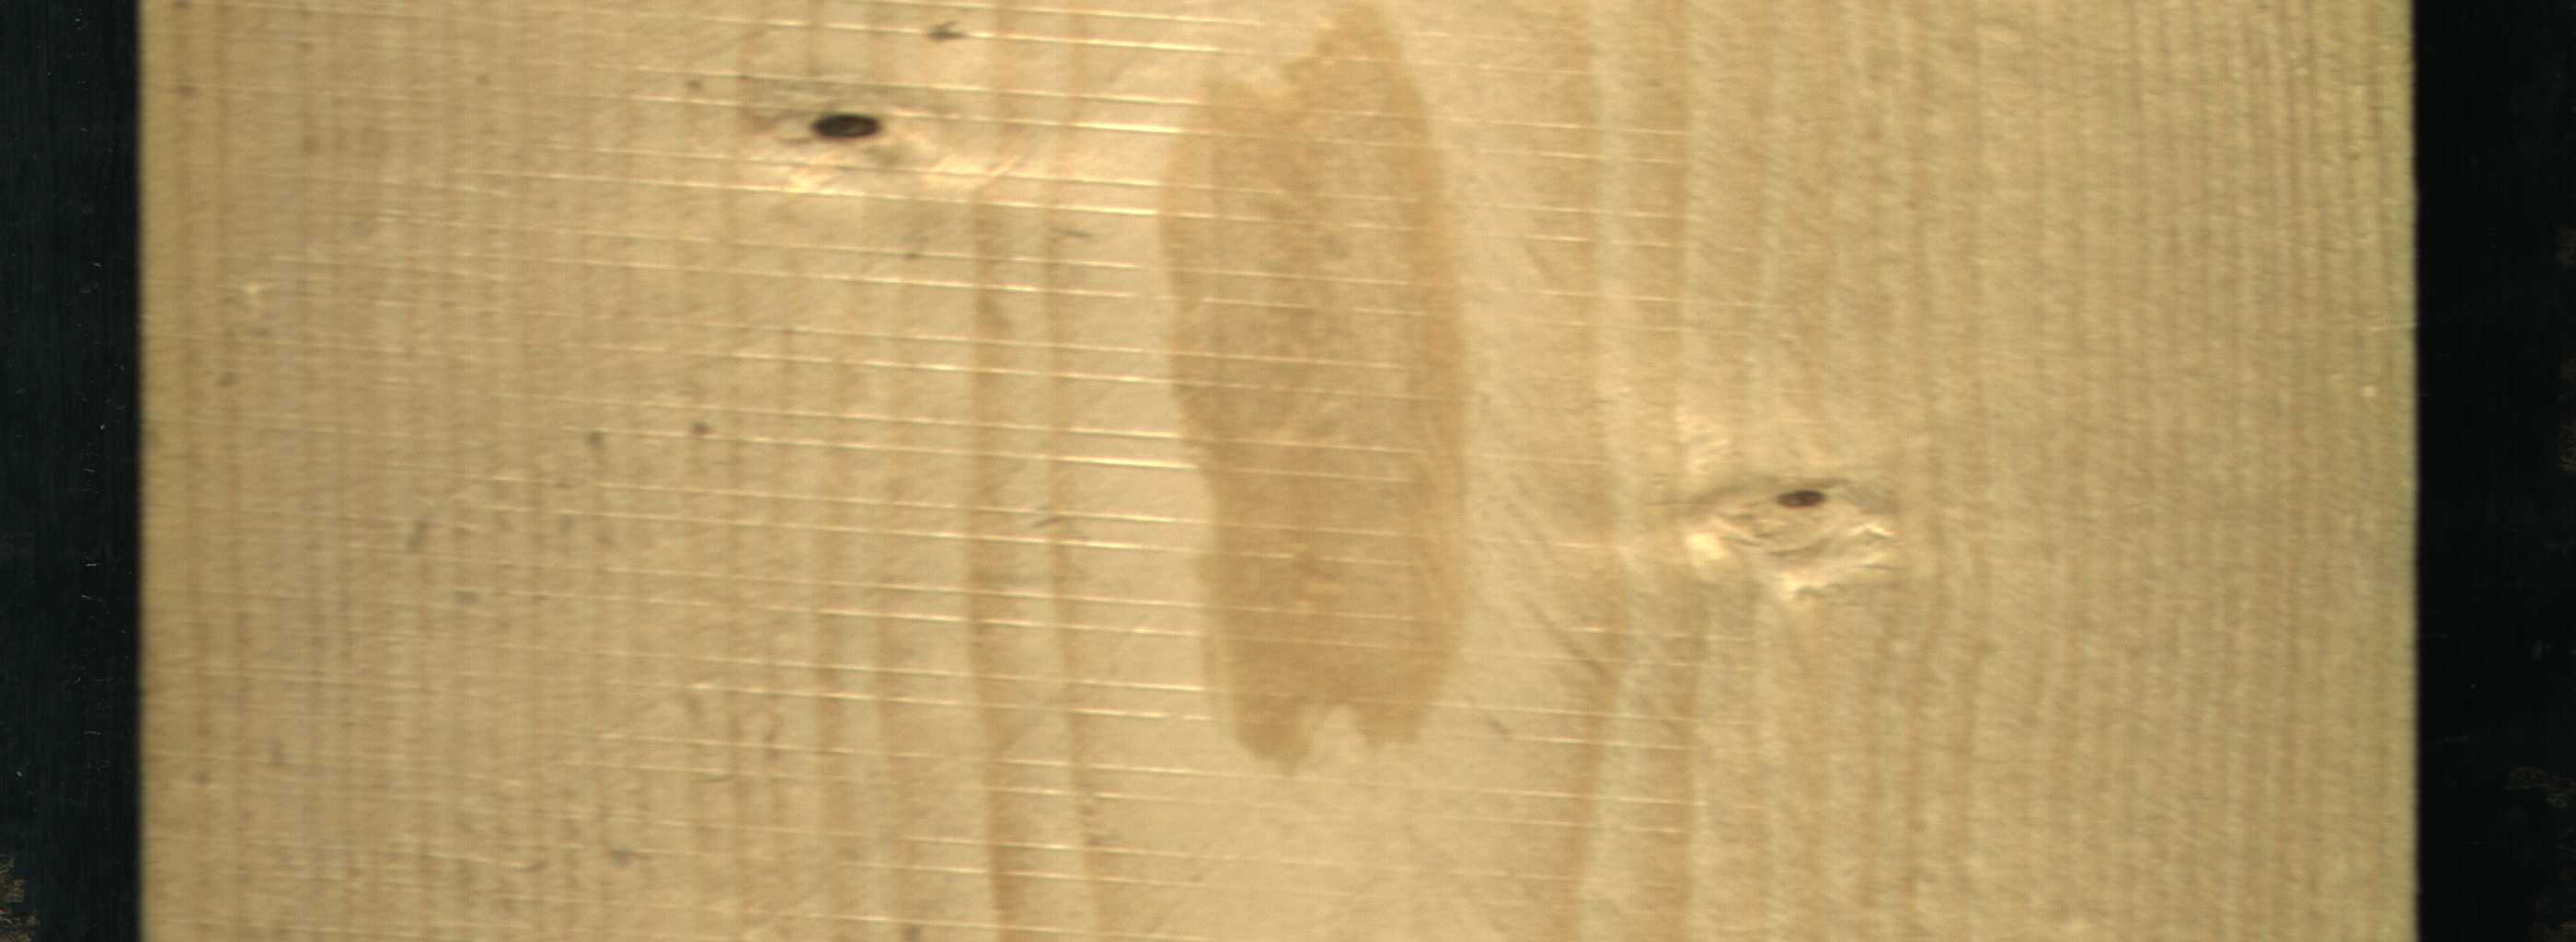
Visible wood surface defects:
Dead_Knot
Live_Knot